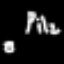
Label: mushroom